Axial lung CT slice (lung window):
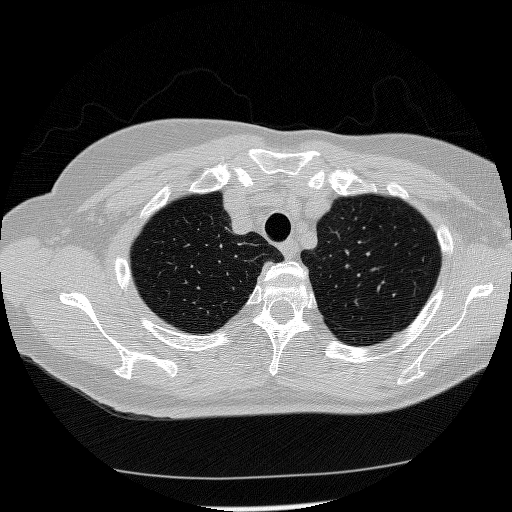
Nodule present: no